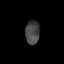
Tissue: lung
Cell type: Epithelial cells
Senescence score: 0.1597
Nuclear area (px): 333
Mean DAPI intensity: 69.186